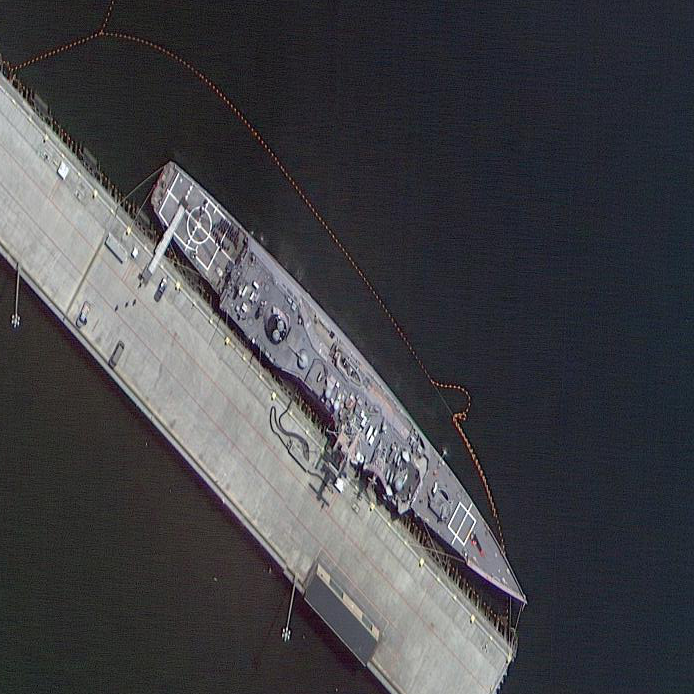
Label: cruiser